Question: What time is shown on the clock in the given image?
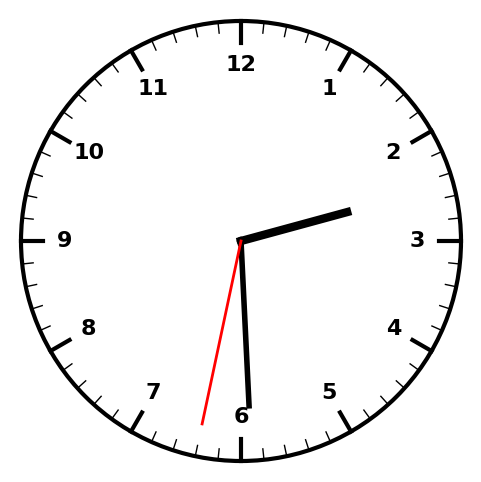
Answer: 02:29:32